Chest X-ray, AP view. Patient: 57 years old, sex F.
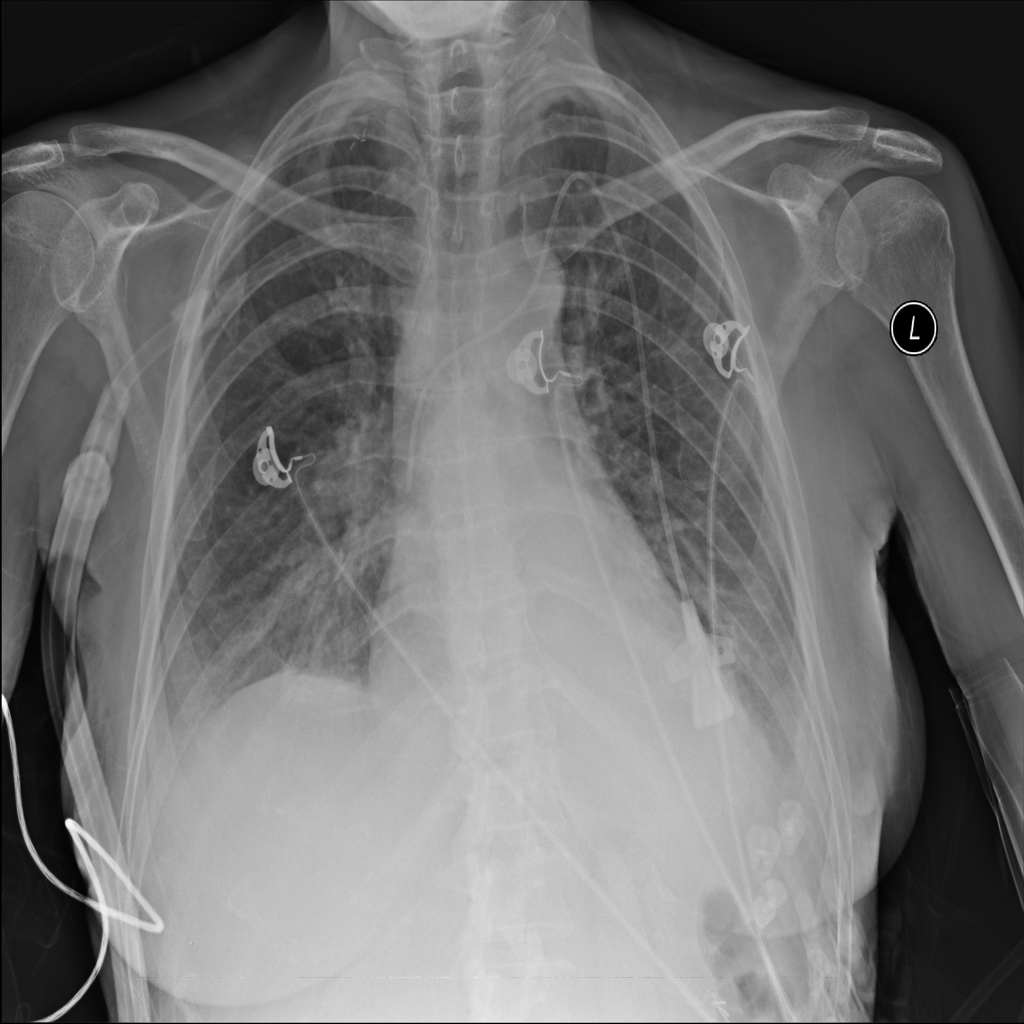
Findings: Effusion